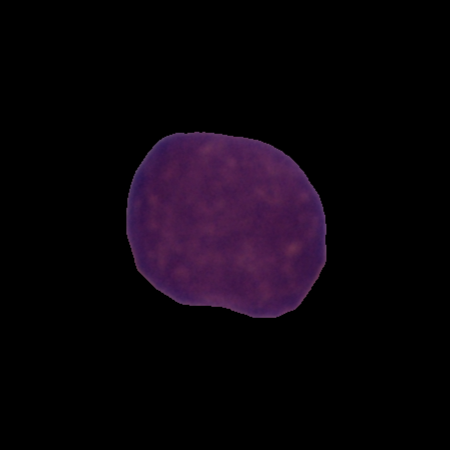
Label: healthy